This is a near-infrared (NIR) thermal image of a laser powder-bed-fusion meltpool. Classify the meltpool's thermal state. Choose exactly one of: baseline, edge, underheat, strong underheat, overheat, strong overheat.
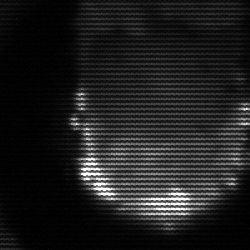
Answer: baseline